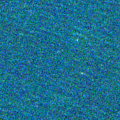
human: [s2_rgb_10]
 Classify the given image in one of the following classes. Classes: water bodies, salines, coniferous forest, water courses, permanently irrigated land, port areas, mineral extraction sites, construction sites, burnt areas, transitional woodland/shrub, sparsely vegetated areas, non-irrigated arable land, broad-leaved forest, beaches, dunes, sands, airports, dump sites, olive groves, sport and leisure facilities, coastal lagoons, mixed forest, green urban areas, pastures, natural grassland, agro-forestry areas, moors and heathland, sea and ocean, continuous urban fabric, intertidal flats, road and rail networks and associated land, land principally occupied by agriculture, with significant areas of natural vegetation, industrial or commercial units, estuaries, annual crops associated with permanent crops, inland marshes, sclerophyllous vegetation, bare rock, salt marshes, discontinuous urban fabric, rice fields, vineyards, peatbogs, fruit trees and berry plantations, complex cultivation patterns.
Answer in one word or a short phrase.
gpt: sea and ocean